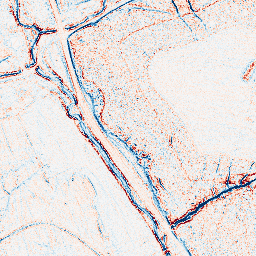
Category: edge_preserving
Decomposition family: anisotropic_diffusion
Decomposition parameters: iterations: 5
kappa: 50
gamma: 0.1
Upsampling method: quintic
Upsampling parameters: scale: 4
Upsampling scale: 4